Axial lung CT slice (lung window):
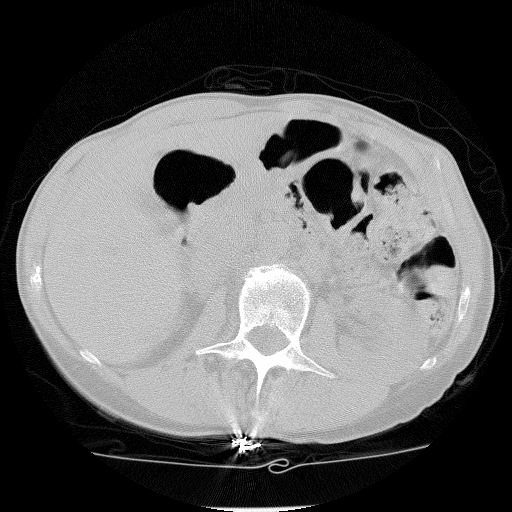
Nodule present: no